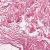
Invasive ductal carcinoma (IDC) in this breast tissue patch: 0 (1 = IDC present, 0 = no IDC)